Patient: sex M, age 46
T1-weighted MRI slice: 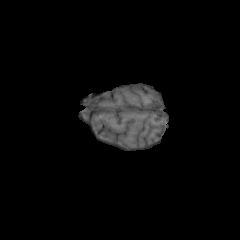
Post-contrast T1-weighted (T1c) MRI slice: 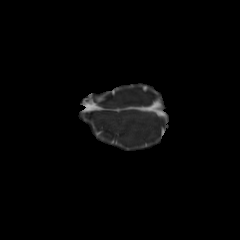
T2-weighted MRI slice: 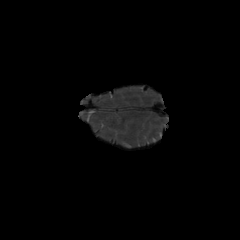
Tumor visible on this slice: no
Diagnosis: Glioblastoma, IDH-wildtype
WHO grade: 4